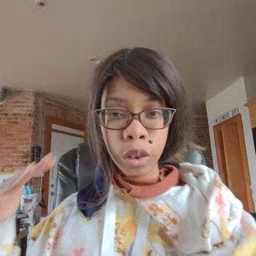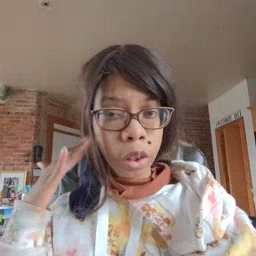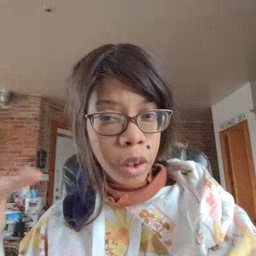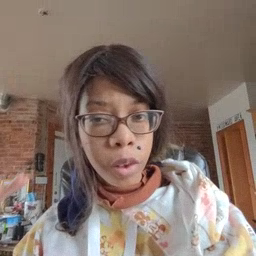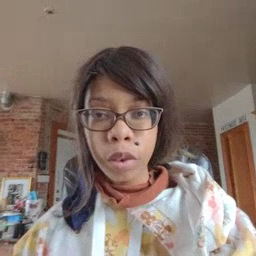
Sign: noisy